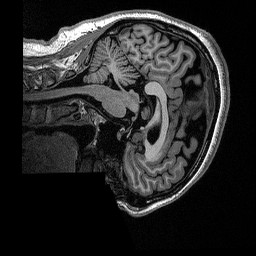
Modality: T1w
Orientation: sagittal
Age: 45
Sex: female
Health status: healthy
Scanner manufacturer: siemens
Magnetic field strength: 1.5 T
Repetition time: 2.73 s
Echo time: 0.00357 s